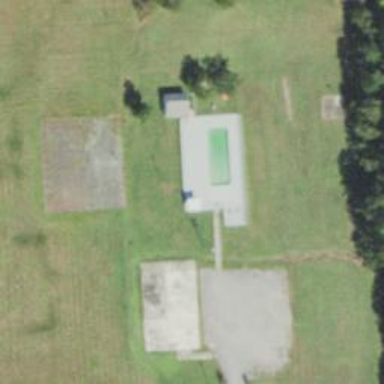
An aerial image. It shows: Swimming pool located in leisure land.